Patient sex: M
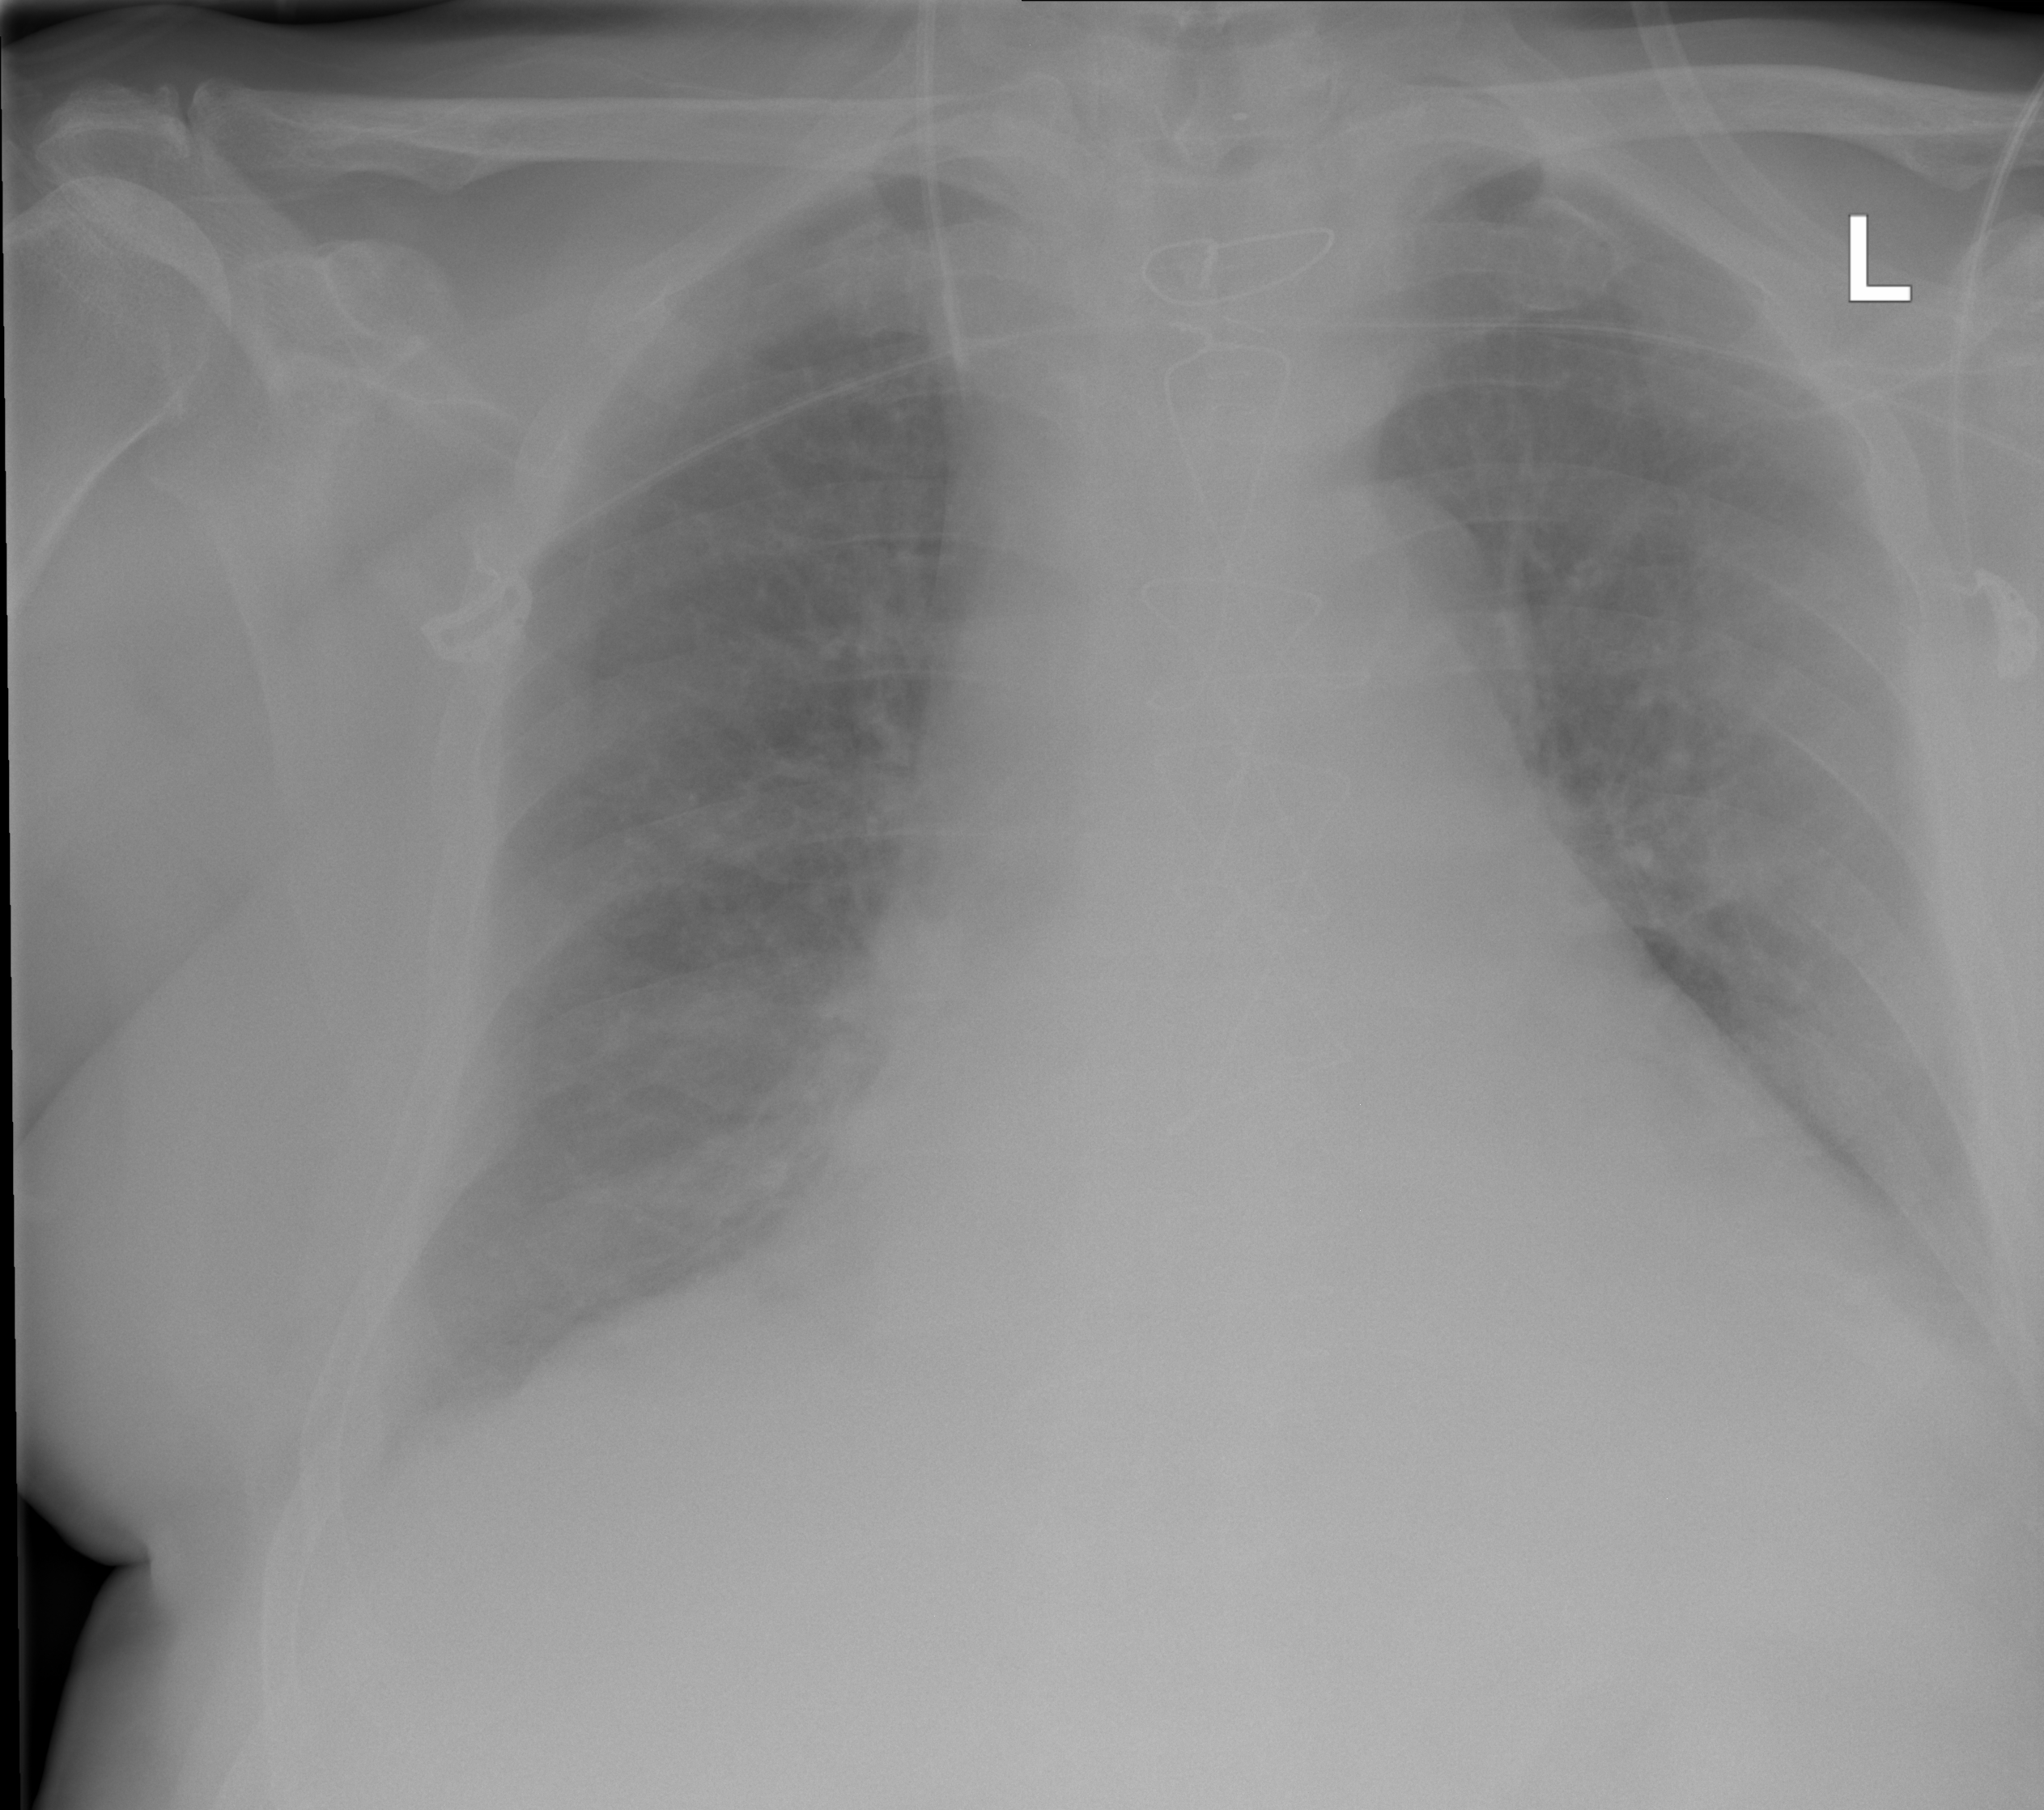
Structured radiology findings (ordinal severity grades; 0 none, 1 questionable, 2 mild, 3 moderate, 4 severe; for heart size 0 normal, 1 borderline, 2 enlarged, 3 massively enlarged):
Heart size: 2
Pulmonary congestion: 0
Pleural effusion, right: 2
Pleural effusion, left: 2
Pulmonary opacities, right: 2
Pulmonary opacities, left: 2
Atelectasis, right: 1
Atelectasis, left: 1